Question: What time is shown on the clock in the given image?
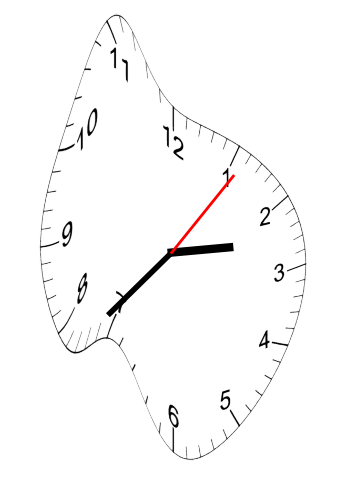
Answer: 02:37:06